Interaction volume radius: 5 \u00c5
Interaction volume height: 25 \u00c5
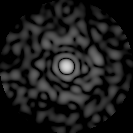
Disorder parameter: 0.8256